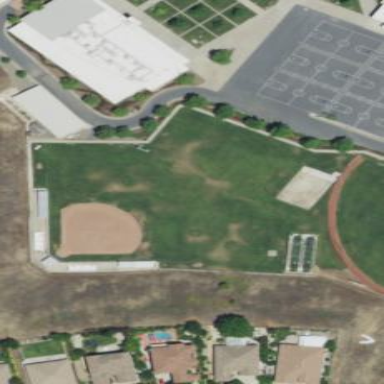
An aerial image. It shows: Baseball pitch for leisure land.